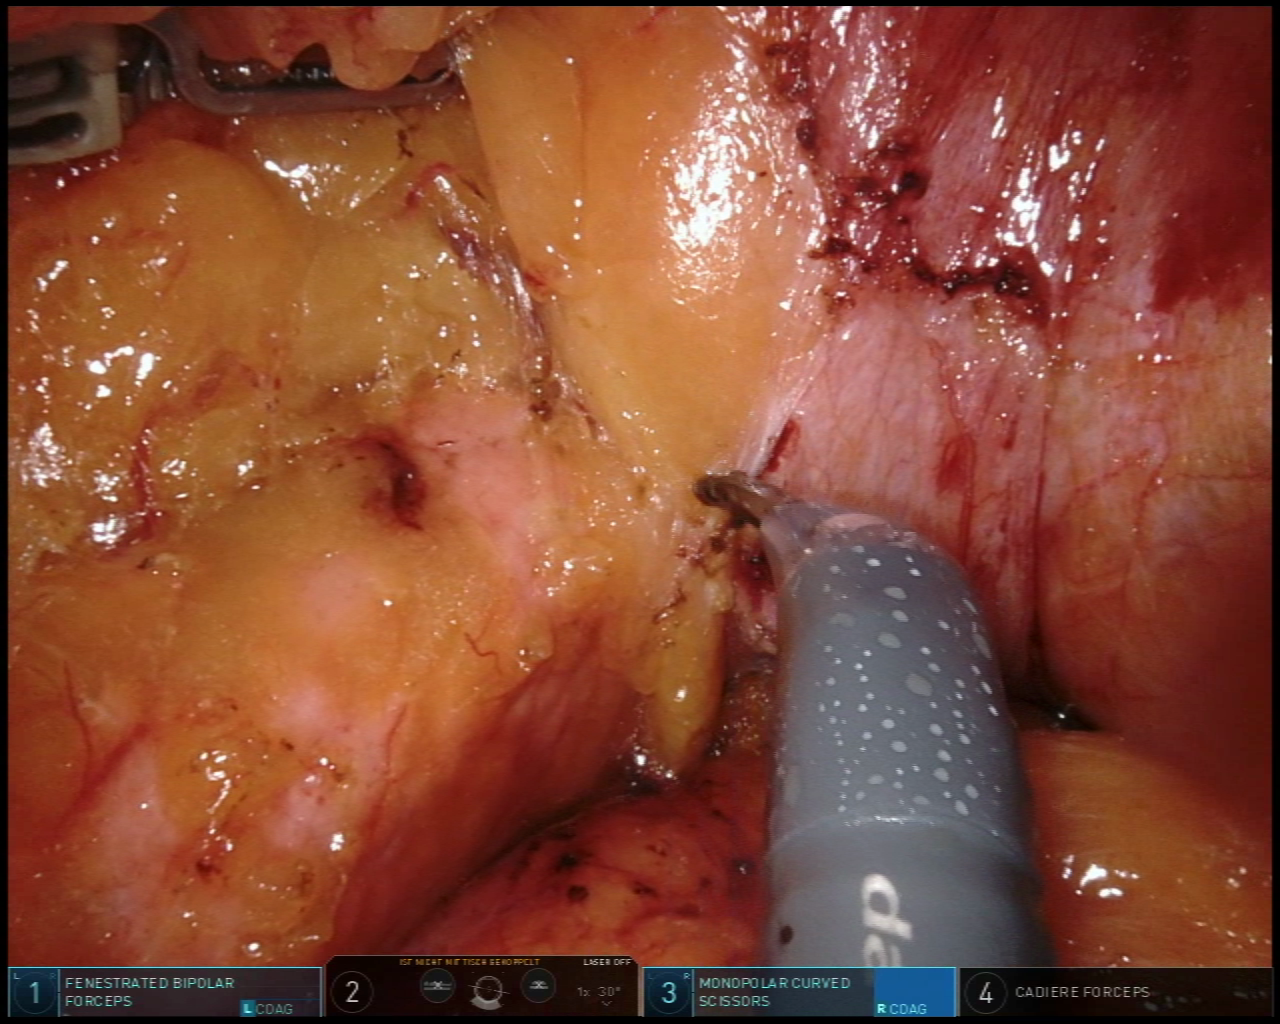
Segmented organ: pancreas
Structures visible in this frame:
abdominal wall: no
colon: no
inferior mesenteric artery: no
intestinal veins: no
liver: no
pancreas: yes
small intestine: no
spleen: no
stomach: no
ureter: no
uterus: no
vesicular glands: no